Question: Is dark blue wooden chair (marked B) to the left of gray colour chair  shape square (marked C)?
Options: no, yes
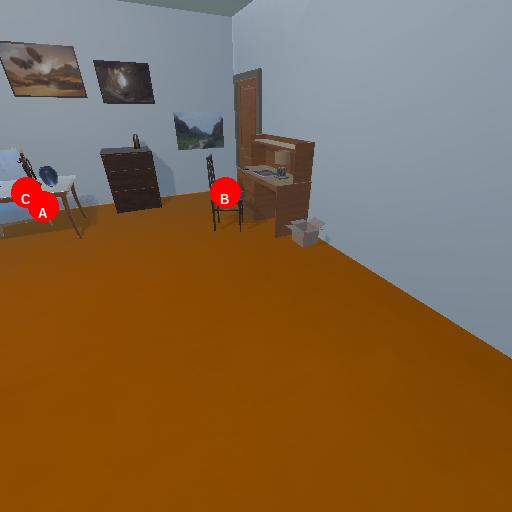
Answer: no